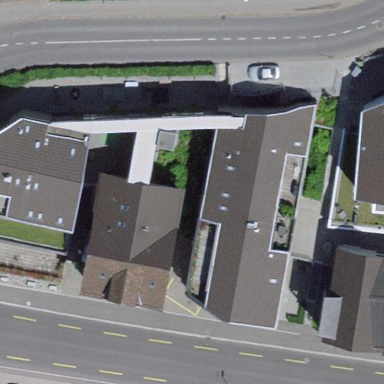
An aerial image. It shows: Building.